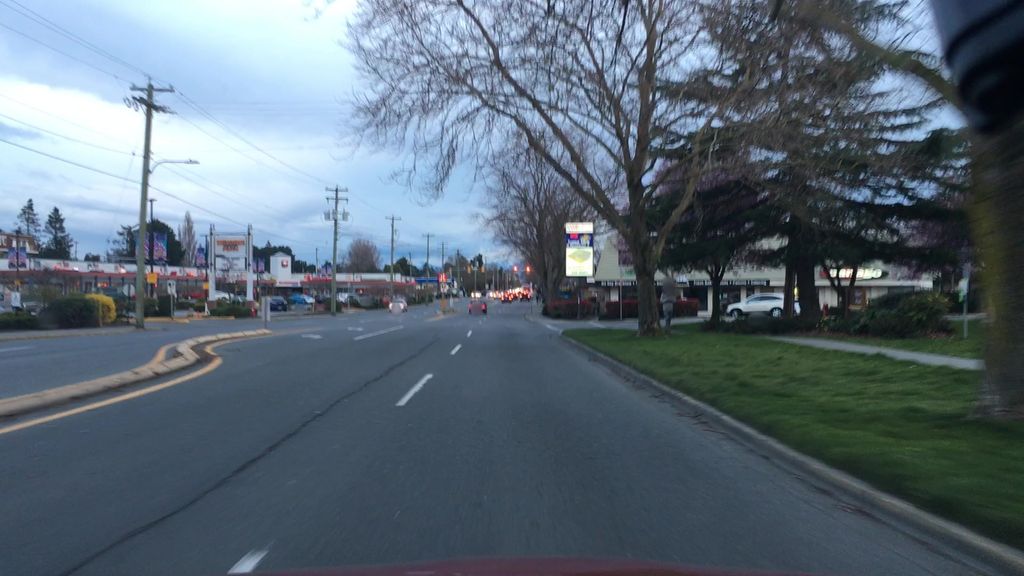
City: victoria